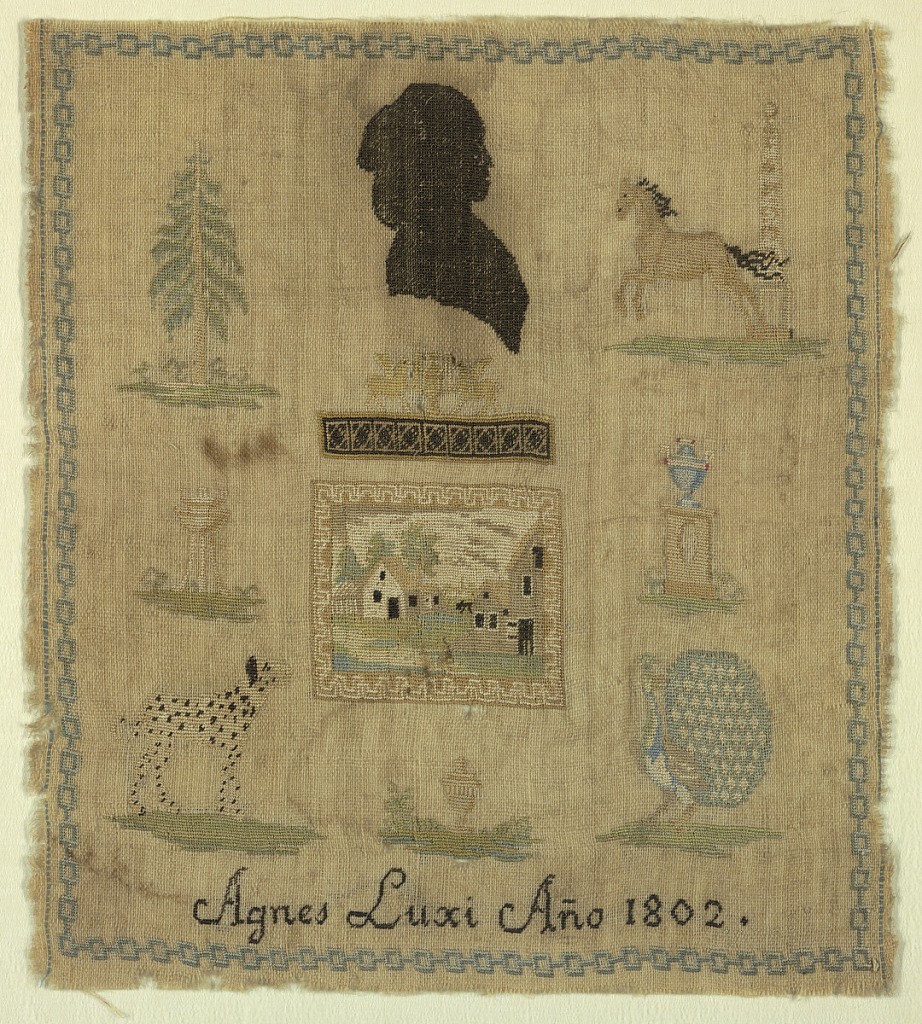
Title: Sampler
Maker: Agnes Luxi
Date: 1802
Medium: silk embroidery on wool foundation Technique: tent stitch on plain weave
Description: Within a chain border are detached motifs including the silhouette of a woman, tree, horse, urn, lamp, dog and peacock.